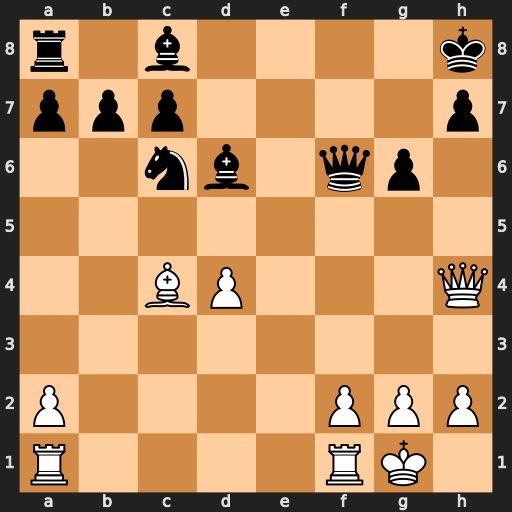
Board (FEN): r1b4k/ppp4p/2nb1qp1/8/2BP3Q/8/P4PPP/R4RK1
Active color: w
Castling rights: -
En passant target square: -
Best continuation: Qxf6#